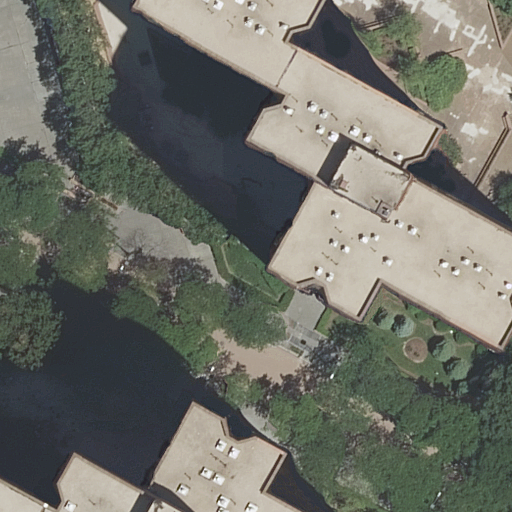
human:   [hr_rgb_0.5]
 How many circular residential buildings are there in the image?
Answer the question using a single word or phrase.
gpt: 0

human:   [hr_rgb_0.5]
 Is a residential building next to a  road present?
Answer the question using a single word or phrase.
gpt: yes

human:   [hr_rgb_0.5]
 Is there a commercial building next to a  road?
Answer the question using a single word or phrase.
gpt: no

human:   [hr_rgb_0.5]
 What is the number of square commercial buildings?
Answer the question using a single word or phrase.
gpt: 0

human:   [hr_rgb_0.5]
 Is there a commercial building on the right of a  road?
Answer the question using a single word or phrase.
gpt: no

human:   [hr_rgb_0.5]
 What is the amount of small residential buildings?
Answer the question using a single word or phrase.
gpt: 0

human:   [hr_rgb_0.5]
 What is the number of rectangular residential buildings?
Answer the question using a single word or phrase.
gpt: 0

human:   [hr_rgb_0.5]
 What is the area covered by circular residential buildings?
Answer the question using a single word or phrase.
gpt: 0m2

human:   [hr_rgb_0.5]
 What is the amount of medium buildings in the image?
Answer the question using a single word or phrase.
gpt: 0

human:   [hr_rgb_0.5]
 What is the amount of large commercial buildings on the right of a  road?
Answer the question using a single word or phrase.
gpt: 0

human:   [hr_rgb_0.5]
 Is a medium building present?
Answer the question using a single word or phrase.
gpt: no

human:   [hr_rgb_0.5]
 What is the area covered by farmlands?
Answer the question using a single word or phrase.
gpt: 0m2

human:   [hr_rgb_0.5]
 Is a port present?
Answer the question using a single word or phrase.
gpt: no

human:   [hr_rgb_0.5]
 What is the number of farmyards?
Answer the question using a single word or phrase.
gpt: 0

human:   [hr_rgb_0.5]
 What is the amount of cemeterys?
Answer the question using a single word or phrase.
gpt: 0

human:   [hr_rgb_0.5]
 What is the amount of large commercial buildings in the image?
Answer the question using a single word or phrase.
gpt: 0

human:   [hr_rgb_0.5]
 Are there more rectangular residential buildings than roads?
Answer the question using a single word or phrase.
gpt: no

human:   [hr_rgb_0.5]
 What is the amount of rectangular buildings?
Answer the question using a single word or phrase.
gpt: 0

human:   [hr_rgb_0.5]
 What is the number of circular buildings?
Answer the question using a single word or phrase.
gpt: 0

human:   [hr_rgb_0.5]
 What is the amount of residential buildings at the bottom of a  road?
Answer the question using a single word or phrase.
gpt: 2

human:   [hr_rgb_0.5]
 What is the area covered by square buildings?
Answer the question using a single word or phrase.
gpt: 0m2

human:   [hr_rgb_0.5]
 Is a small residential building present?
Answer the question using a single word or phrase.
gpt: no

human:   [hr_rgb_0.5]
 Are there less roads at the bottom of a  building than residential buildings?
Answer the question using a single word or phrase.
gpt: no

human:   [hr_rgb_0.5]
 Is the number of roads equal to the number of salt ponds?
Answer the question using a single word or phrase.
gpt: no

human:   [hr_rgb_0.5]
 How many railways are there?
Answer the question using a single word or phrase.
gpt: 0

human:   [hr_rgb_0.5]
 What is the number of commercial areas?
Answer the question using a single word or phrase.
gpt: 0

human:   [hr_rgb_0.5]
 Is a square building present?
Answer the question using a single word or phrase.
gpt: no

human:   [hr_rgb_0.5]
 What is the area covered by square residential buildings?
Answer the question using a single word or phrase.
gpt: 0m2

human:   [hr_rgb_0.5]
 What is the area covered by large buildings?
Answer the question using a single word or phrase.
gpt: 2849m2

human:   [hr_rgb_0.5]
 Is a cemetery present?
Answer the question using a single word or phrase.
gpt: no

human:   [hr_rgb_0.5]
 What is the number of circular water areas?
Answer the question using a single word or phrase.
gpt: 0

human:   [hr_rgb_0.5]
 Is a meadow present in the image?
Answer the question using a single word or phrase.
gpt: no

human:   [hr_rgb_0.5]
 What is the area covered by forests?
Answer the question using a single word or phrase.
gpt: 0m2

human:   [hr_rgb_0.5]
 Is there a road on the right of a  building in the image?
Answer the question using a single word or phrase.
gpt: yes

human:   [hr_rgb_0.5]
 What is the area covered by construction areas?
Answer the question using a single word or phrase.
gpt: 0m2

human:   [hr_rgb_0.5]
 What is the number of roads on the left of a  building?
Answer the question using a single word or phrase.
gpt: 4